Question: When I press the button () the div element is created, like a card. At the same time I have scroll, covering the card. Like in the image below. I don't want this. How can I avoid this?
<URL>

'''
/*Style of a inbox list*/
#inboxList {
width: 275px; height: 700px;
background-color: #f0f0f0;
border: 1px solid black;
margin-left: 0.5%;
margin-top: 0.4%;
border-radius: 10px;
box-shadow: 7px 7px 7px #828282;
overflow: scroll;
}
'''
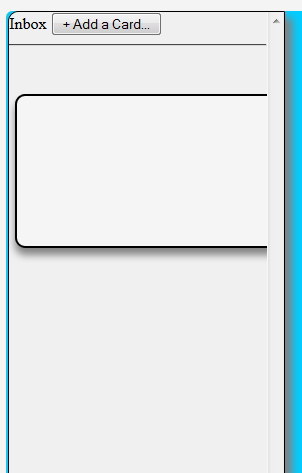
Answer: You are setting fixed height, use 'min-height' instead, like here: <URL>
And of course, remove: 'overflow: scroll;'
<URL>
'''
$('#AddCardBtn').click(function () {
var $newDiv = $div.clone(true);
cnt++;
$newDiv.prop("id", "div" + cnt);
var $userAddedCard = $('#userAddedCard');
$userAddedCard.append($newDiv);
var testWidth = $userAddedCard.innerWidth() - $userAddedCard[0].scrollWidth;
if (testWidth) {
$userAddedCard.find('.sortable-div').width(260 + testWidth);
}
});
'''